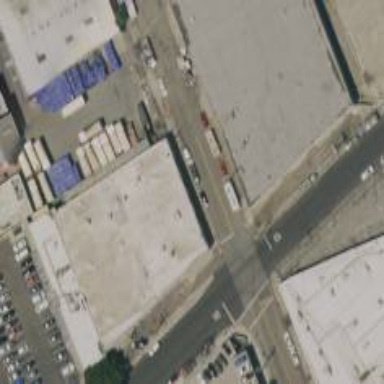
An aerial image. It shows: Warehouse.